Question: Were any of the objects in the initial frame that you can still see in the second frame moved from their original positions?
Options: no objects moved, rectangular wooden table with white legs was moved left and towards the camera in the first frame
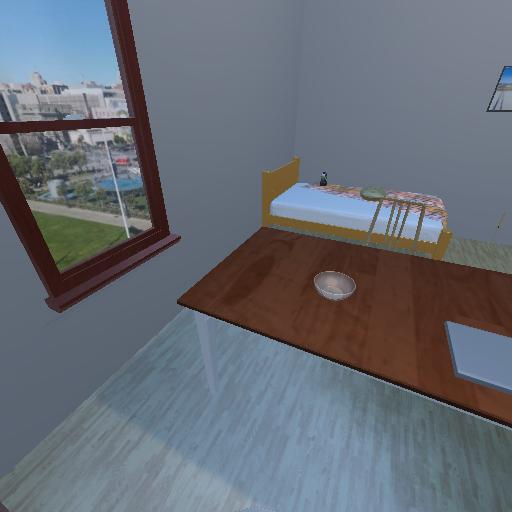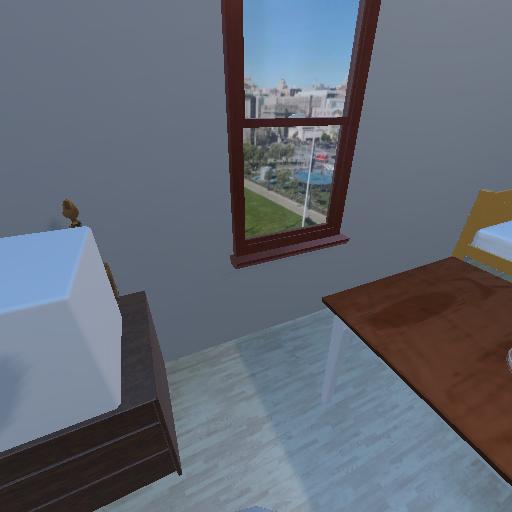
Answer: no objects moved